Interaction volume radius: 10 \u00c5
Interaction volume height: 10 \u00c5
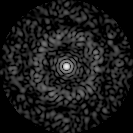
Disorder parameter: 0.8678